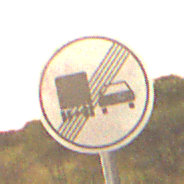
Verkehrszeichen: EndeUeberholverbotKraftfahrzeuge
Umgebung: Outdoor, Nature
Tageszeit: Night
Wetter: Clear
Licht: Natural
Jahreszeit: NotSpecified
Kontrast: LowContrast